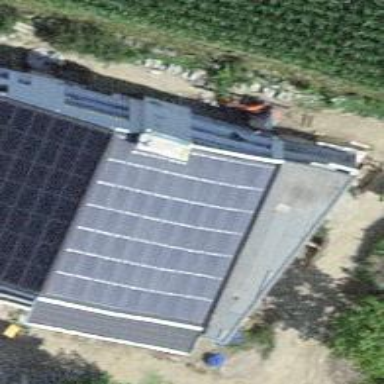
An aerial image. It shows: Solar power generator using photovoltaic method with solar photovoltaic panel types.